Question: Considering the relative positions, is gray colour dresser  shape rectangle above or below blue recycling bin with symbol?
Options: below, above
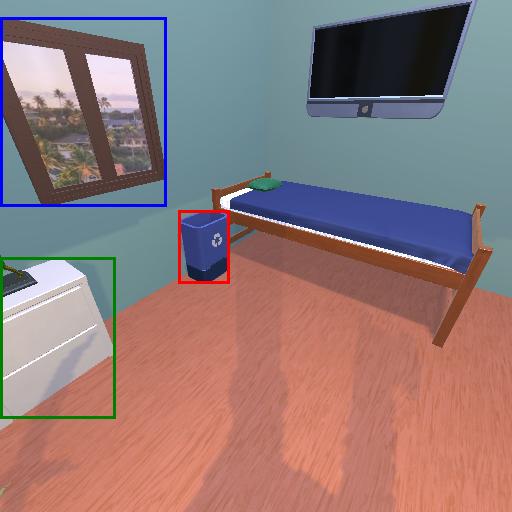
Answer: below